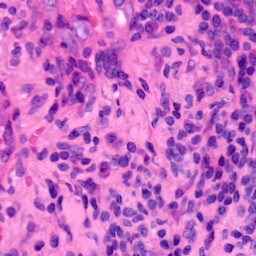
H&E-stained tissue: Lung